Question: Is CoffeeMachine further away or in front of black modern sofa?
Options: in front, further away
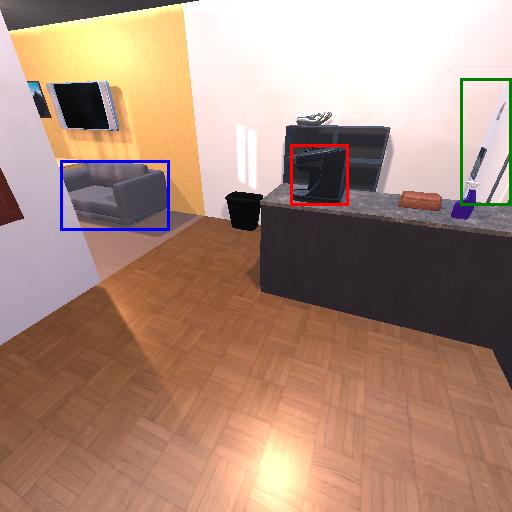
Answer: in front